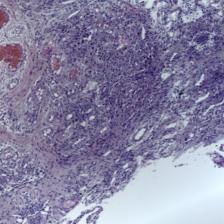
Diagnosis: OSCC